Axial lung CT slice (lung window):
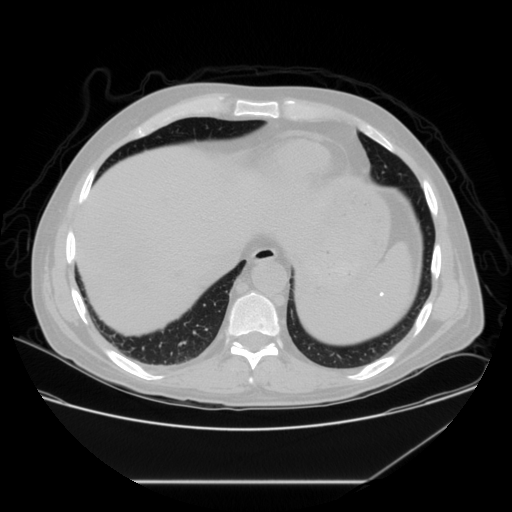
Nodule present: no